Field crop: tomato
Growth stage: 1
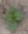
Species: solanum